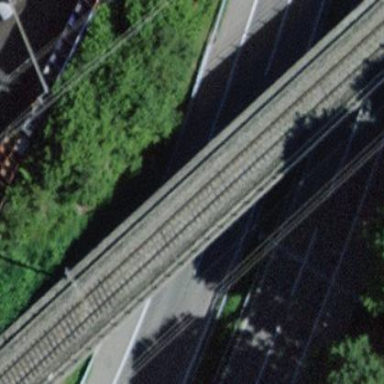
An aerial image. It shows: Man-made bridge.